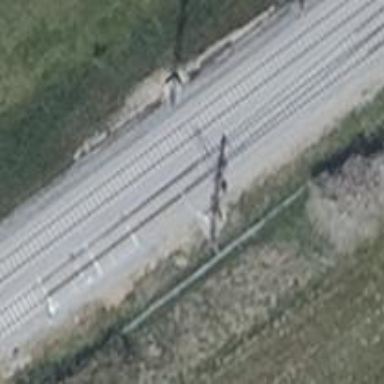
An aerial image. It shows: Railway track.